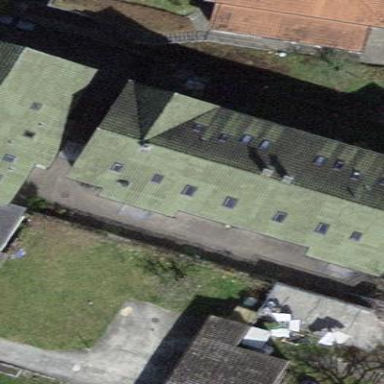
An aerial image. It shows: Building with tiled roof.